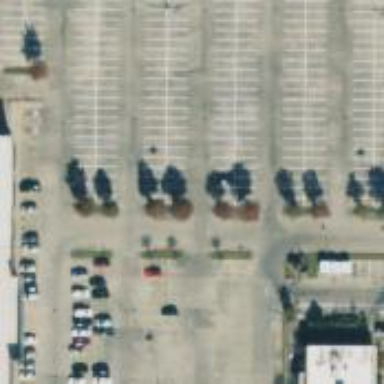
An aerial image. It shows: Parking space is available.